Question: i have created radio button on run time its value,id and name are same like 1,2,3... and so on, but i wanna interchange its values like this,
<URL>
radio button is shown as,

after page load it would be like this and when i change radio it change its radio checked with the previous one
i am trying it my code is here,
'''
var selection=new Array();
var allR = document.getElementsByTagName('input');
var a=0;
var b=0;
for(var i=0; i<allR.length; i++){
if(allR[i].type=='radio') { b++; }
if(allR[i].type=='radio' && allR[i].checked) { a++; }
}
var num=0;
alert(b);
for(var j=1;j<=b ;j++)
{
//for(var i=0; i<alr.length; i++){
if(document.getElementsByName('j').checked)
{
selection[num]=j;
num++;
alert(j);
//}
}
}
'''
here i am getting total radio button in "b" variable and then putting the checked radio in array but cant swapping radio checked ???
hopes for your suggestions
EDITED:
html code would be like this,
'''
<input type='radio' onclick='test(this.id);' name='Accounts' value='1' id=1 checked='checked'>1
<input type='radio' onclick='test(this.id);' name='Accounts' value='2' id=2>2
<input type='radio' onclick='test(this.id);' name='Accounts' value='3' id=3>3
<input type='radio' onclick='test(this.id);' name='Accounts' value='4' id=4>4
<br/>
<input type='radio' onclick='test(this.id);' name='Analytical Question' value='1' id=1>1
<input type='radio' onclick='test(this.id);' name='Analytical Question' value='2' id=2 checked='checked'>2
<input type='radio' onclick='test(this.id);' name='Analytical Question' value='3' id=3>3
<input type='radio' onclick='test(this.id);' name='Analytical Question' value='4' id=4>4
<br/>
<input type='radio' onclick='test(this.id);' name='Behavior Questions' value='1' id=1>1
<input type='radio' onclick='test(this.id);' name='Behavior Questions' value='2' id=2>2
<input type='radio' onclick='test(this.id);' name='Behavior Questions' value='3' id=3 checked='checked'>3
<input type='radio' onclick='test(this.id);' name='Behavior Questions' value='4' id=4>4
<br/>
<input type='radio' onclick='test(this.id);' name='Technical Questions' value='1' id=1>1
<input type='radio' onclick='test(this.id);' name='Technical Questions' value='2' id=>2
<input type='radio' onclick='test(this.id);' name='Technical Questions' value='3' id=3>3
<input type='radio' onclick='test(this.id);' name='Technical Questions' value='4' id=4 checked='checked'>4
'''
now how to swap in this radio checked values ?
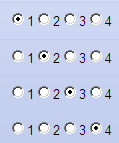
Answer: Check this <URL>
The code looks like this
'''
$(function() {
var arr = {
'Accounts': '1',
'Analytical_Question': '2',
'Behavior_Questions': '3',
'Technical_Questions': '4'
}
$('input:radio').on('click', function() {
var grName = $(this).attr('name');
var value = $(this).val();
// Set the arr value here
var currCheck = $('input[value=' + value + ']:checked');
$.each(currCheck, function() {
if ($(this).attr('name') != grName) {
var temp = $(this).val();
var teGrp = $(this).attr('name');
var teVal = arr[grName];
arr[teGrp] = teVal;
arr[grName] = temp;
$('input[name=' + teGrp + '][value=' + temp + ']').attr('checked', false);
$('input[name=' + teGrp + '][value=' + teVal + ']').attr('checked', true);
}
});
});
});
'''
<URL> -- Make sure the Name attributes have no spaces in between